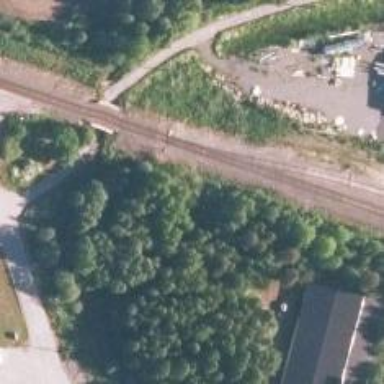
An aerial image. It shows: Continuous railway track of B1 track class.